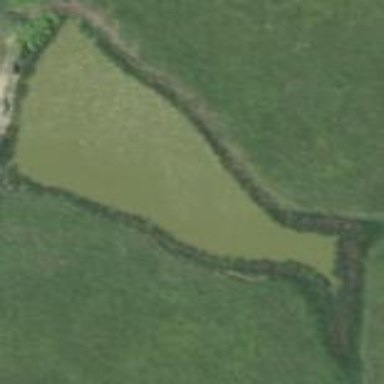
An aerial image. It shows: Peaceful pond surrounded by nature.